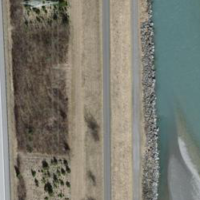
EUNIS habitat code: 57
Species observed at this site:
Aglais urticae